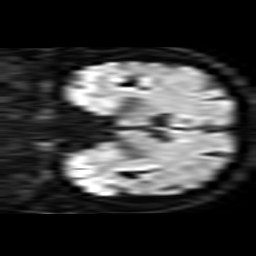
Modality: TRACE
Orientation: coronal
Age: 75
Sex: male
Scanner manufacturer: philips
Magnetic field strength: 3 T
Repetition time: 4.363 s
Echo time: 0.06165 s